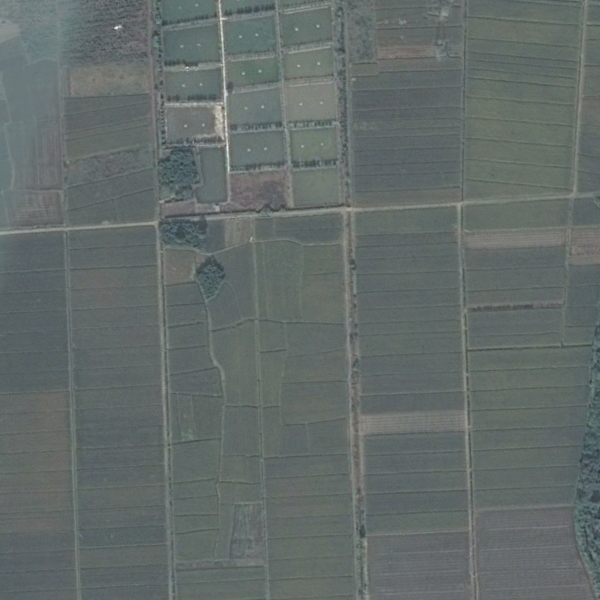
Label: Farmland